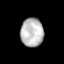
Tissue: prostate
Cell type: T cells
Senescence score: 0.3164
Nuclear area (px): 643
Mean DAPI intensity: 186.258